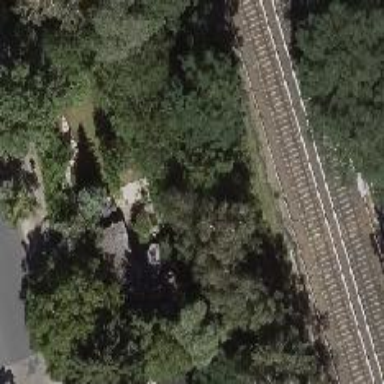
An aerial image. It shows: Historic railway.